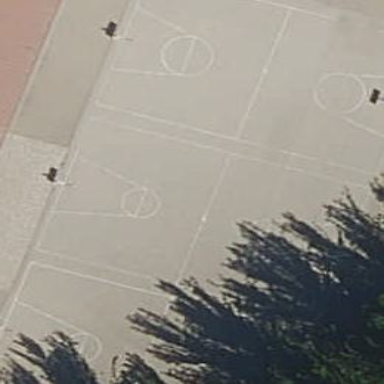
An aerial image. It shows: Basketball court on leisure land pitch.